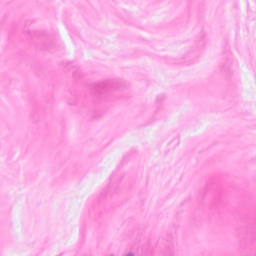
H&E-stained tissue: Breast